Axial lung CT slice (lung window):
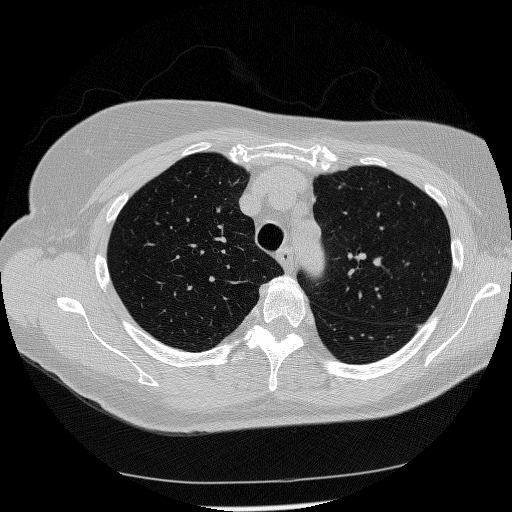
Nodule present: no